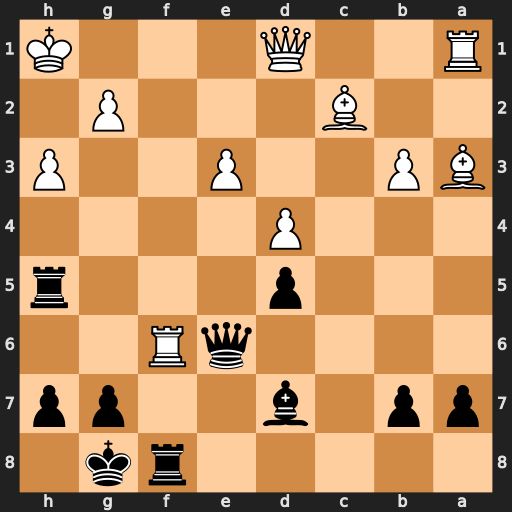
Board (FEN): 5rk1/pp1b2pp/4qR2/3p3r/3P4/BP2P2P/2B3P1/R2Q3K
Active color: b
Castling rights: -
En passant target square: -
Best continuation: Rxh3+ gxh3 Qxh3+